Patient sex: F
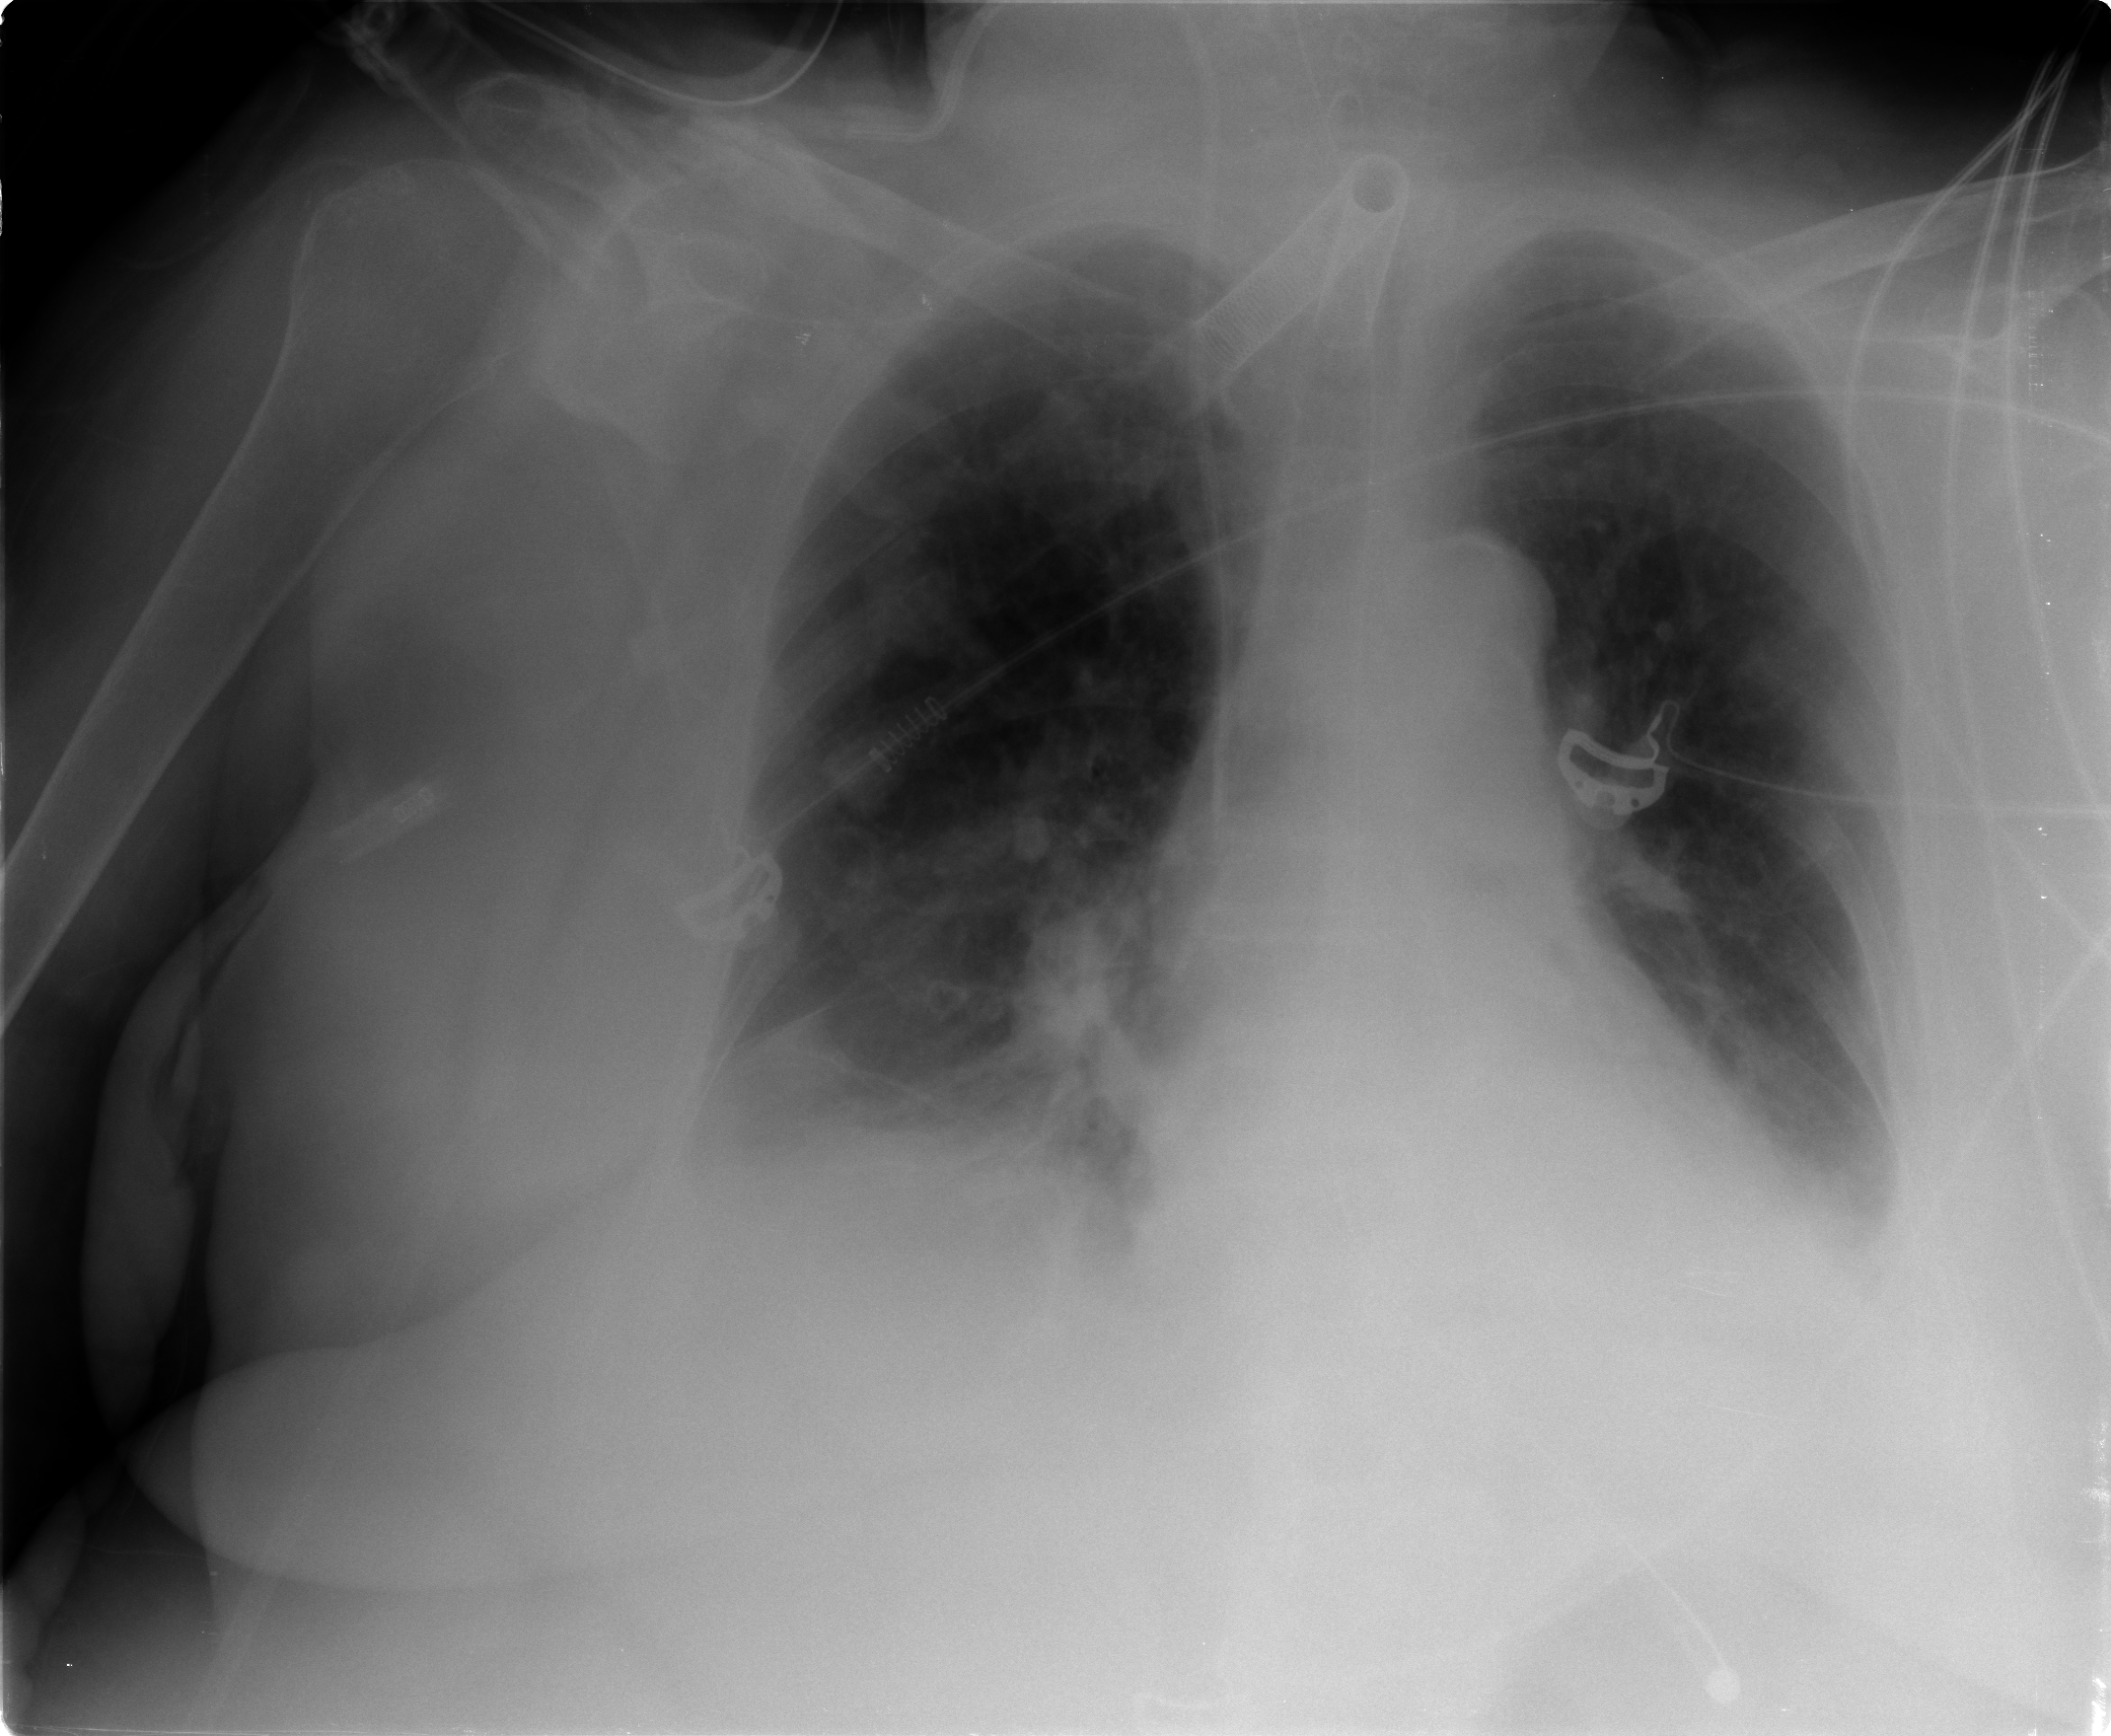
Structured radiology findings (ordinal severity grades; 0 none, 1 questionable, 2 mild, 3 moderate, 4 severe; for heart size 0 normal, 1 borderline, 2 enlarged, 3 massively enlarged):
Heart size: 1
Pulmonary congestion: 2
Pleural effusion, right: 2
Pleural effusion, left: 2
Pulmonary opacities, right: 2
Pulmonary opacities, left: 0
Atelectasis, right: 2
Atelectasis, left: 2